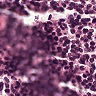
Metastatic tissue present: no